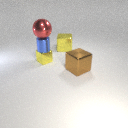
large yellow metal cube behind large brown metal cube